Milling tool wear sample.
Tool blade image: 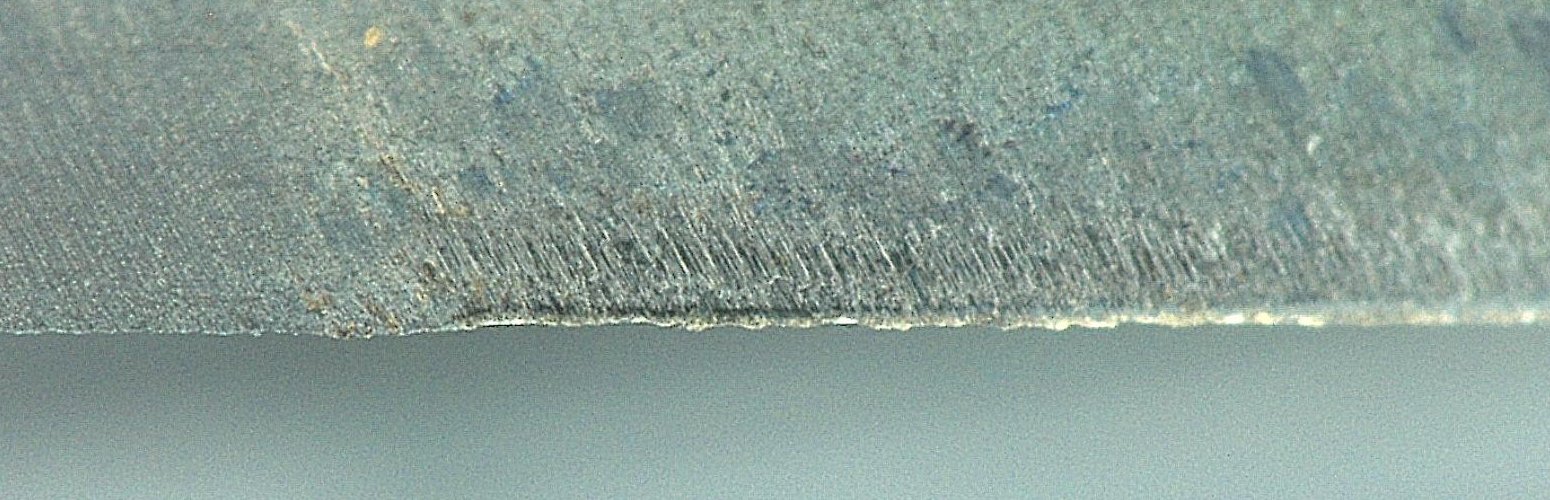
Chip image: 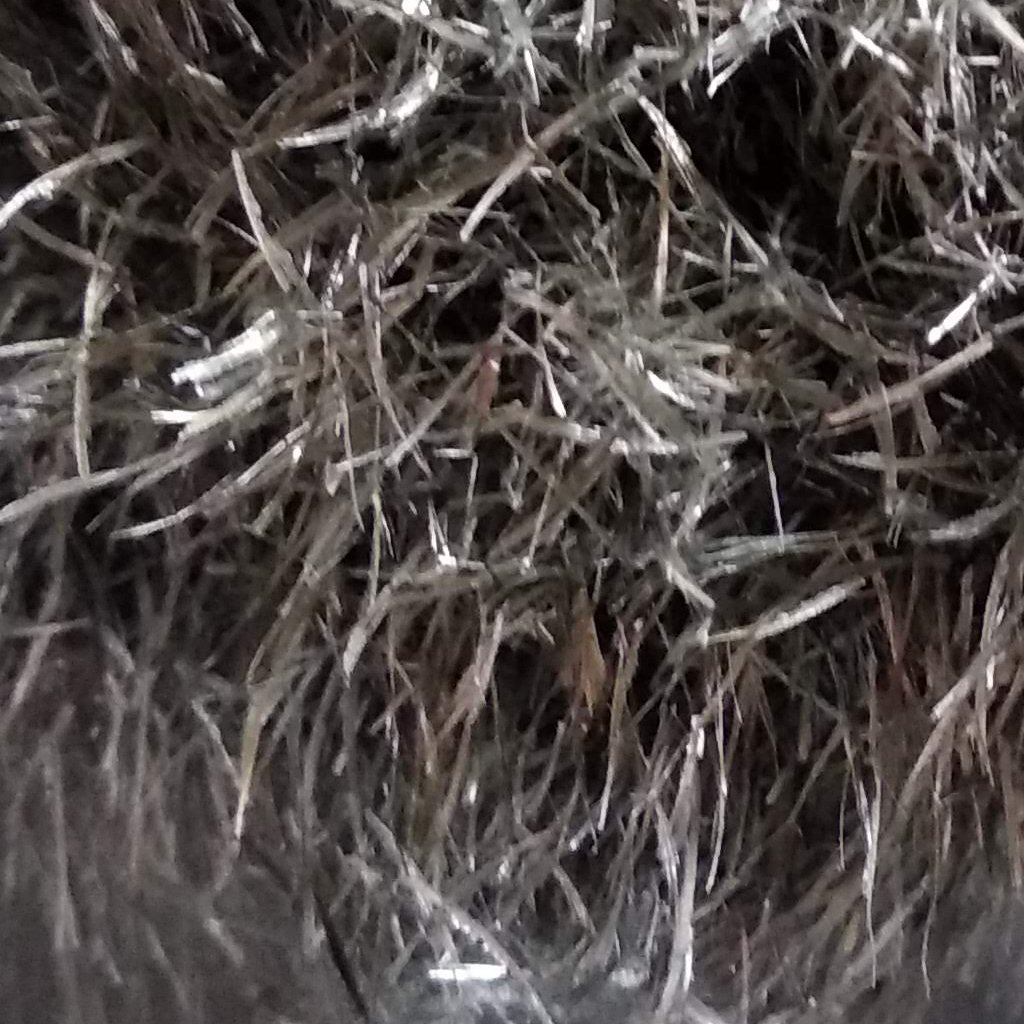
Workpiece image: 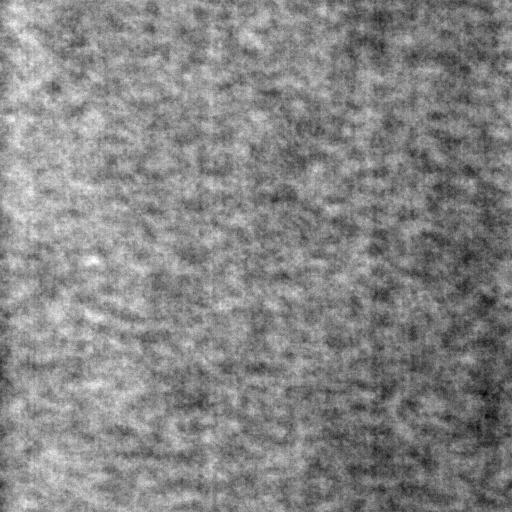
Tool wear state: sharp
Gaps: 13.08
Flank wear: 67.41
Overhang: 11.57
Force-signal Mel-spectrograms (X, Y, Z axes): 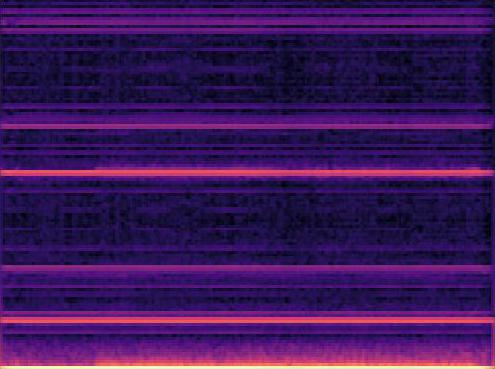 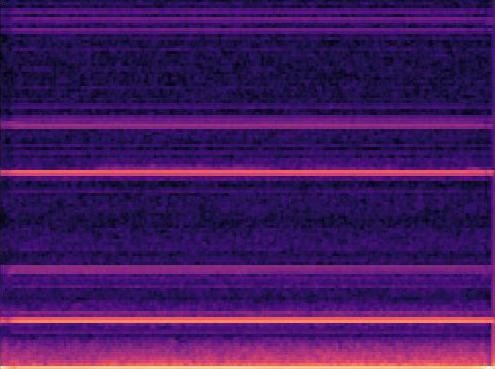 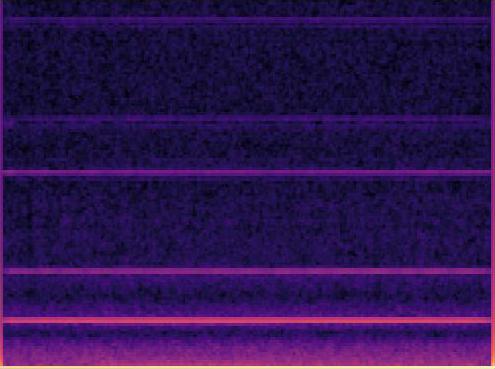
Force-signal scalograms (X, Y, Z axes): 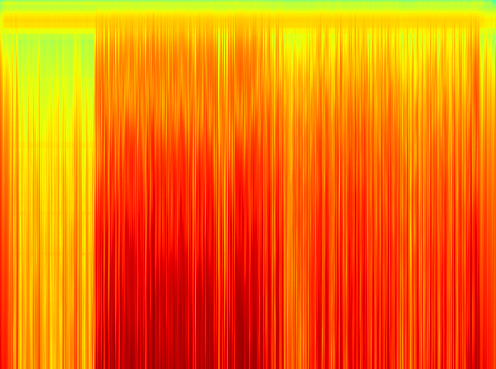 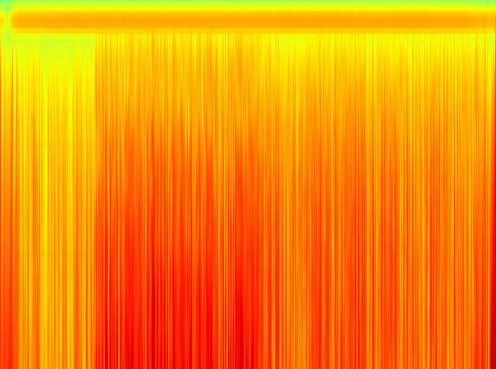 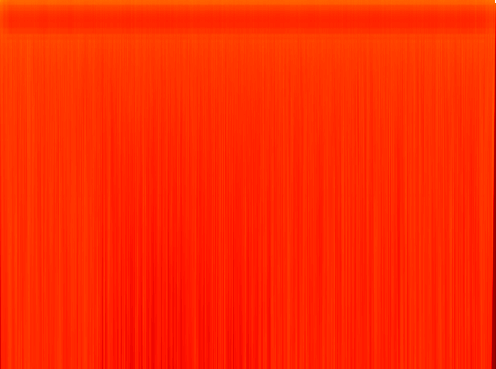
Force phase: steady_state_stabilization_wear